Question: I'm plotting some data with MATLAB and I'd like to adjust the distance between axis label and the axis itself. However, simply adding a bit to the "Position" property of the label makes the label move out of the figure window. Is there a "margin" property or something similar?

In the above figure, I'd like to increase the distance between the numbers and the label "Time (s)" while automatically extending the figures size so that the label does not move out of bounds.
This is how I set up the figure / axis.
'''
figure;
set(gca, ...
'Box' , 'off' , ...
'LooseInset' , get(gca, 'TightInset') * 1.5 , ...
'TickDir' , 'in' , ...
'XMinorTick' , 'off' , ...
'YMinorTick' , 'off' , ...
'TickLength' , [.02 .02] , ...
'LineWidth' , 1 , ...
'XGrid' , 'off' , ...
'YGrid' , 'off' , ...
'FontSize' , 18 );
'''
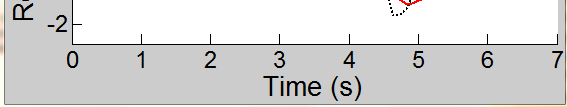
Answer: I wrote a function that should do exactly what you want. It keeps the axes at the exact same size and position, it moves the x-label down and increases the figure size to be large enough to show the label:
'''
function moveLabel(ax,offset,hFig,hAxes)
% get figure position
posFig = get(hFig,'Position');
% get axes position in pixels
set(hAxes,'Units','pixels')
posAx = get(hAxes,'Position');
% get label position in pixels
if ax=='x'
set(get(hAxes,'XLabel'),'Units','pixels')
posLabel = get(get(hAxes,'XLabel'),'Position');
else
set(get(hAxes,'YLabel'),'Units','pixels')
posLabel = get(get(hAxes,'YLabel'),'Position');
end
% resize figure
if ax=='x'
posFigNew = posFig + [0 -offset 0 offset];
else
posFigNew = posFig + [-offset 0 offset 0];
end
set(hFig,'Position',posFigNew)
% move axes
if ax=='x'
set(hAxes,'Position',posAx+[0 offset 0 0])
else
set(hAxes,'Position',posAx+[offset 0 0 0])
end
% move label
if ax=='x'
set(get(hAxes,'XLabel'),'Position',posLabel+[0 -offset 0])
else
set(get(hAxes,'YLabel'),'Position',posLabel+[-offset 0 0])
end
% set units back to 'normalized' and 'data'
set(hAxes,'Units','normalized')
if ax=='x'
set(get(hAxes,'XLabel'),'Units','data')
else
set(get(hAxes,'YLabel'),'Units','data')
end
end
'''
In this case 'offset' should be the absolute offset in pixels. If you want relative offsets, I think this function could easily be rewritten. 'hFig' is the figure handle and 'hAxes' the axes handle.
EDIT: create the figure using 'hFig = figure;' and the axes by 'hAxes = axes;' (then set up the axes like you did in the question: 'set(hAxes,...)') before calling the function.
EDIT2: added the lines where the ''Units'' of 'hAxes' and the 'XLabel' are changed back to 'normalized' and 'data' respectively. That way the figure stays the way you want it after resizing.
EDIT3: modified the function to work for both X and Y labels. Additional input 'ax' should be ''x'' or ''y''.